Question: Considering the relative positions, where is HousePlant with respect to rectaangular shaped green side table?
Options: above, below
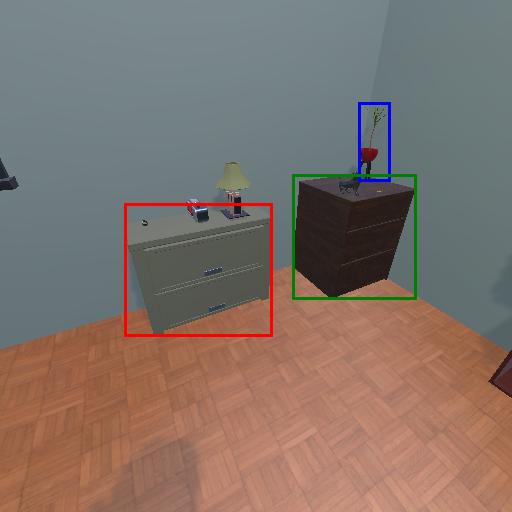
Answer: above